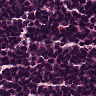
Metastatic tissue present: no